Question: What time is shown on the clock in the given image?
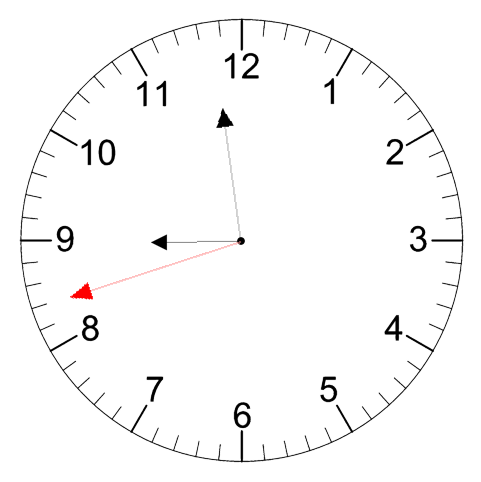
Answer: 08:58:42